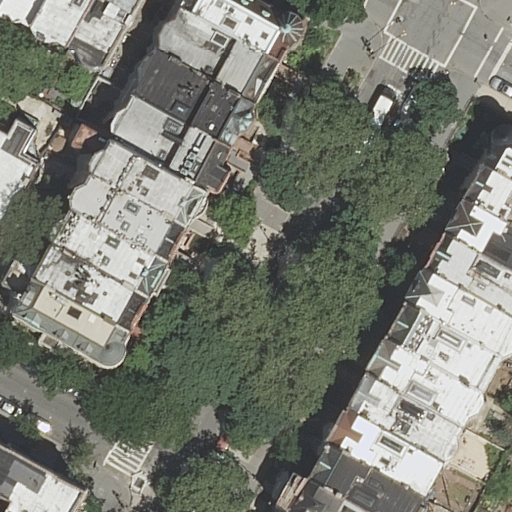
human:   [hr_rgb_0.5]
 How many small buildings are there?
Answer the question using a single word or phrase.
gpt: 7

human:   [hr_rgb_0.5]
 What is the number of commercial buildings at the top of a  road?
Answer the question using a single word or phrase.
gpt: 0

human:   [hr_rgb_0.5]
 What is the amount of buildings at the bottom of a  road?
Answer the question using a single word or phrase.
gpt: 20

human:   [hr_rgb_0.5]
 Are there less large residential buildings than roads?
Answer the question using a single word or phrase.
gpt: yes

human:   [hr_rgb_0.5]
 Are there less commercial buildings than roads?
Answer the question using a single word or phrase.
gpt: yes

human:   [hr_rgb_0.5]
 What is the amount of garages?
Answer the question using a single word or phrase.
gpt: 0

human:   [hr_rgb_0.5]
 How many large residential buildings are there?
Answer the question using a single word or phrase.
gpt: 1

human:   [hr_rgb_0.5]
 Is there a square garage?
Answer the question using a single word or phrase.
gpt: no

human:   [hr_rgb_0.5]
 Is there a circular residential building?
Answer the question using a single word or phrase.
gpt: no

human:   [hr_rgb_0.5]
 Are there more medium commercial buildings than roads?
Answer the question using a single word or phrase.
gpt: no

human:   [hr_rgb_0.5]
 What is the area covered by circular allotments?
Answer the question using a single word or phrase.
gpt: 0m2

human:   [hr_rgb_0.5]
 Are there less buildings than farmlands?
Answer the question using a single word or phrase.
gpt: no

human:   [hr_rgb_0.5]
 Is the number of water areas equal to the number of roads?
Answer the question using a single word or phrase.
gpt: no

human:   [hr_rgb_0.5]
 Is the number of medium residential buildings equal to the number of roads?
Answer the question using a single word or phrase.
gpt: no

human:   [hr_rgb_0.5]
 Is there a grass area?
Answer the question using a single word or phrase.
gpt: no

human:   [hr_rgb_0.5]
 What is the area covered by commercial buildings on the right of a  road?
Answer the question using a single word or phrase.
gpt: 0m2

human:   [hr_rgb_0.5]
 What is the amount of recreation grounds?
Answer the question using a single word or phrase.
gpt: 0

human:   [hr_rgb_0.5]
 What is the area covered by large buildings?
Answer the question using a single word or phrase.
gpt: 592m2

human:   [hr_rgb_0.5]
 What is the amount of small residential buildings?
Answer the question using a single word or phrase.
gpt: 7

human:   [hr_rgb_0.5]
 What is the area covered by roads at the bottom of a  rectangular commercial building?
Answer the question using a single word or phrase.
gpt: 0m2

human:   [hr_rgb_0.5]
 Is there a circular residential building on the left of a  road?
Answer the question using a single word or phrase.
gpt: no

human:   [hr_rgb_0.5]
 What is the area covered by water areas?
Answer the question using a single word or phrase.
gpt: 0m2

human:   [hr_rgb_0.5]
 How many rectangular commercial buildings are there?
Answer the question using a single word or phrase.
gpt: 0

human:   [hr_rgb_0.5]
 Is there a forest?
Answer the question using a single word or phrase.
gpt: no

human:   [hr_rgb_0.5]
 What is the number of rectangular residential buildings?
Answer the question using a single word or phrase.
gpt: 17

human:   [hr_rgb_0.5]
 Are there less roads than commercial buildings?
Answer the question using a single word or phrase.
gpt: no

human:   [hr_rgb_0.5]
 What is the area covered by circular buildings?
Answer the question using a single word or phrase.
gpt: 0m2

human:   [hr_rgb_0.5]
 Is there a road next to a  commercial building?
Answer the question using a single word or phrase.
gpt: no

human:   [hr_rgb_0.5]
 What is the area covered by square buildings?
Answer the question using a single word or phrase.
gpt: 0m2

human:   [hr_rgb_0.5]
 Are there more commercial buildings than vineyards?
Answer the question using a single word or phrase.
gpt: no

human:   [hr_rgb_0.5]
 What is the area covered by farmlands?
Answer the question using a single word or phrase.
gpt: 0m2

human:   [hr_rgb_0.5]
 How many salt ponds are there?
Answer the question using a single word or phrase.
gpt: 0

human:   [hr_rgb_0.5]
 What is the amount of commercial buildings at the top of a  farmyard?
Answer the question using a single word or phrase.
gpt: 0

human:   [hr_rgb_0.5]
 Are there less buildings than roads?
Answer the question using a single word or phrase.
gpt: no

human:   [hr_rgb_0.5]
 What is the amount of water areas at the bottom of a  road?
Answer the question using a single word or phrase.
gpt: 0

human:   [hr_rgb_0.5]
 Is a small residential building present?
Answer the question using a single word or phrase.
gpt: yes